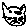
Label: cat